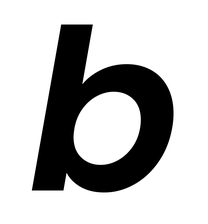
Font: Poppins-SemiBoldItalic